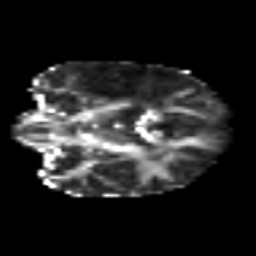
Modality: FA
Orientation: coronal
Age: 44
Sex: female
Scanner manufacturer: siemens
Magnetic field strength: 3 T
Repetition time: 6.1 s
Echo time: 0.101 s